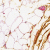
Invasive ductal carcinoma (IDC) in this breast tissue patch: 0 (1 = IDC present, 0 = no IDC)